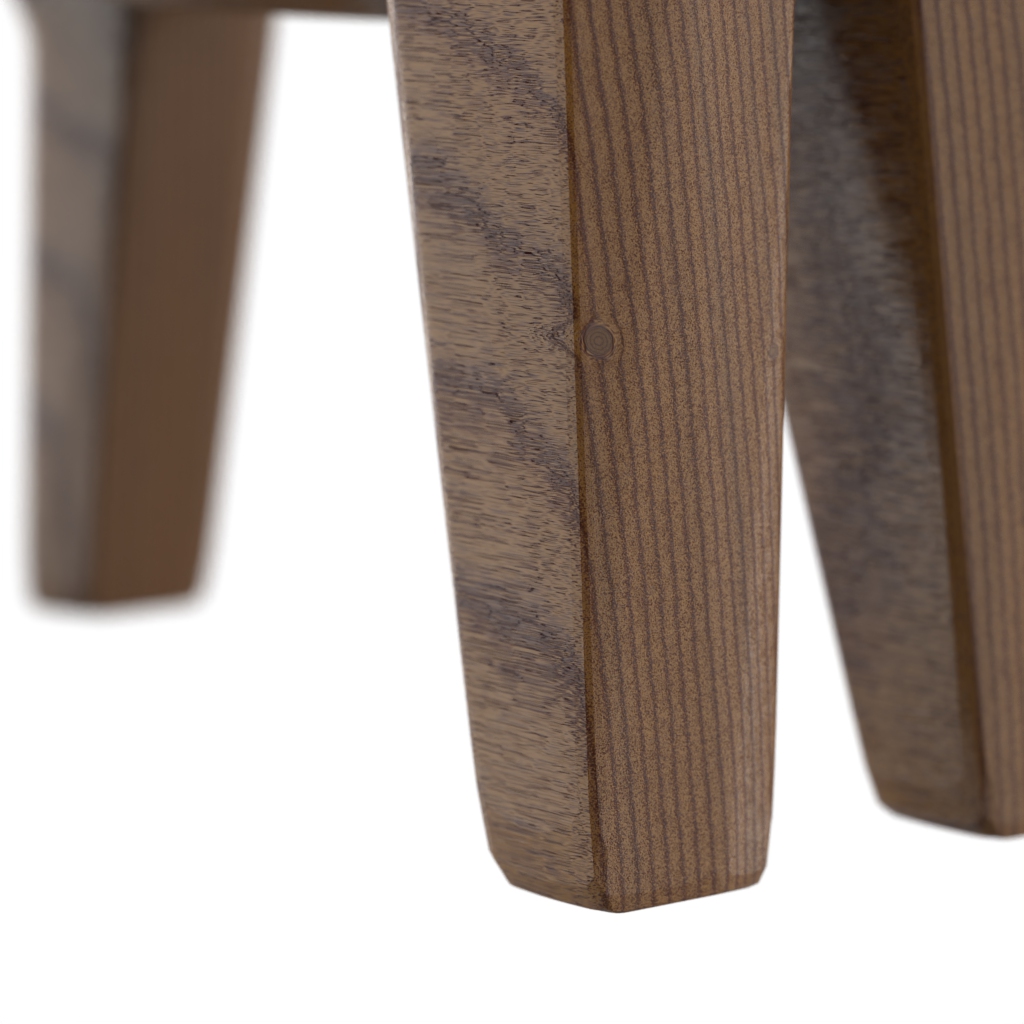
A high quality rendering of a dalahest_oak dalecarlian horse figurine made of varnished dark oak standing on a white surface in an a white studio with artificial white studio lighting,extreme close-up from the rear hind legmacro, 150 mm, f 16, bokeh